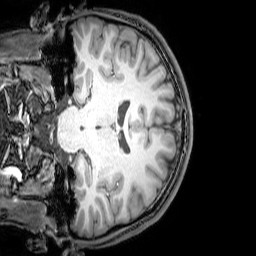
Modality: T1w
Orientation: coronal
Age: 21
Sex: male
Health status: healthy
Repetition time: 0.081 s
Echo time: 0.037 s